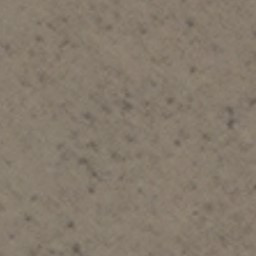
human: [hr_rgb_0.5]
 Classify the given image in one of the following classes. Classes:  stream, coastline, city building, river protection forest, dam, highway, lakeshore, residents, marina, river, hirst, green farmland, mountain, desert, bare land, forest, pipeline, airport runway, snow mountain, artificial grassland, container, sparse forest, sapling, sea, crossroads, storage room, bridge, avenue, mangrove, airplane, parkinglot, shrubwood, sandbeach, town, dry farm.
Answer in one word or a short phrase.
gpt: bare land